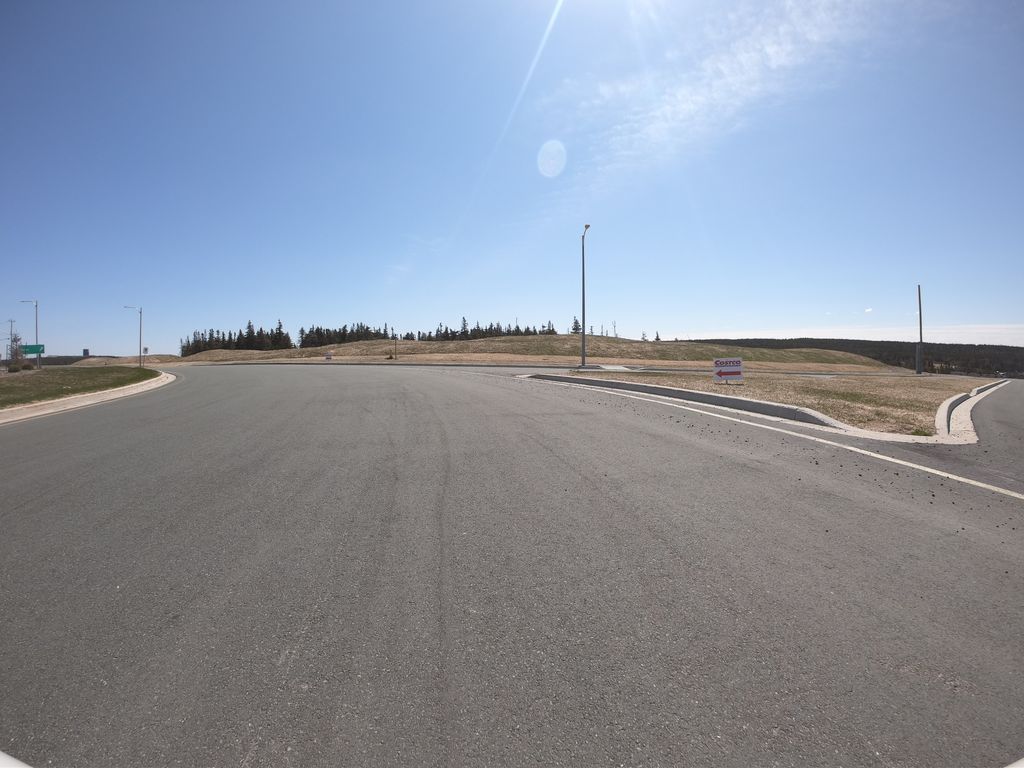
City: st_johns